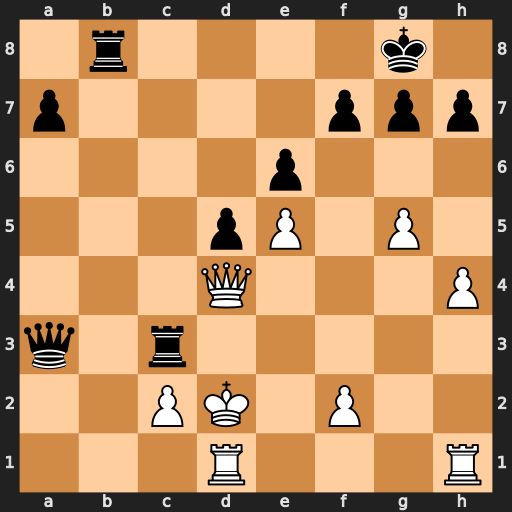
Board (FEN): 1r4k1/p4ppp/4p3/3pP1P1/3Q3P/q1r5/2PK1P2/3R3R
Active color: w
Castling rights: -
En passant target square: -
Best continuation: Qxc3 Qxc3+ Kxc3